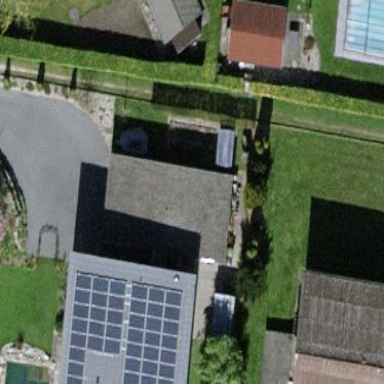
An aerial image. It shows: Garage building.